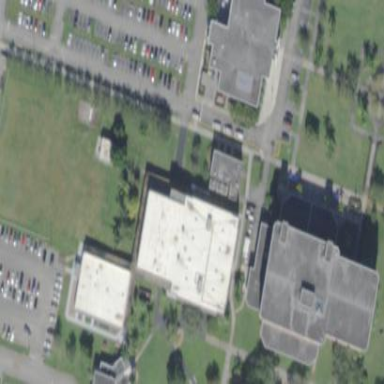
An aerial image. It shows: View of university building.